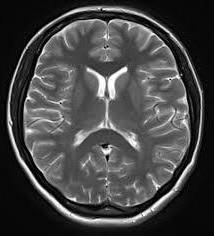
Label: notumor